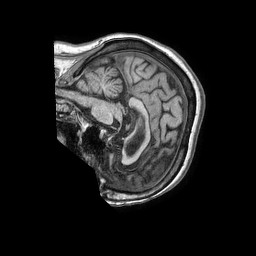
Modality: T1w
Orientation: sagittal
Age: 70
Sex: female
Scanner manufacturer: philips
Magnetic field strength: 1.5 T
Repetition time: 0.007693 s
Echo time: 0.003502 s